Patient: sex M, age 53
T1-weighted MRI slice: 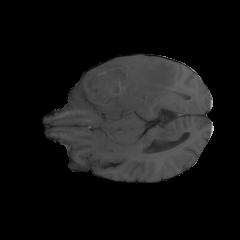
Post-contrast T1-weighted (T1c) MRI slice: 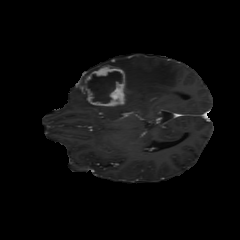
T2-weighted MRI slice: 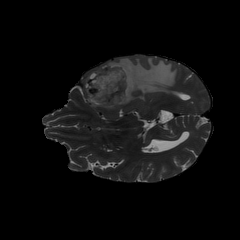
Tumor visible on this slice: yes
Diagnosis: Glioblastoma, IDH-wildtype
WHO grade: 4